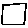
Label: square